Interaction volume radius: 5 \u00c5
Interaction volume height: 10 \u00c5
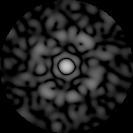
Disorder parameter: 0.7849